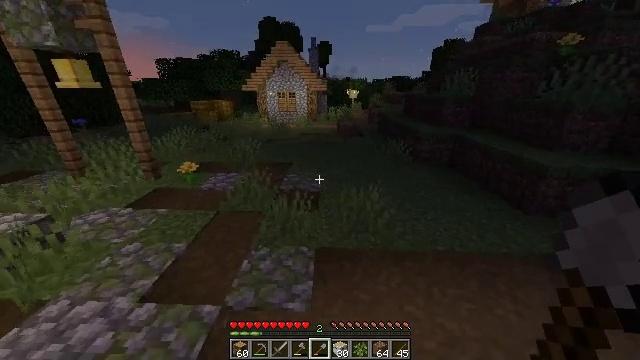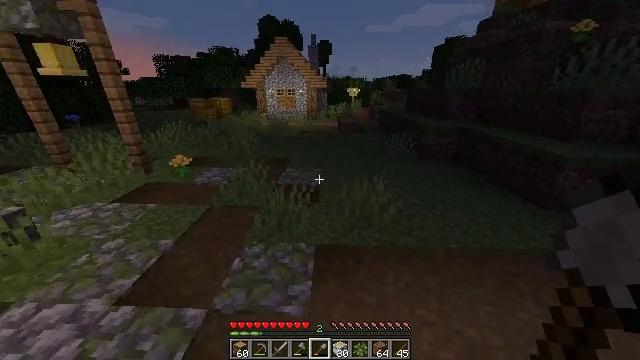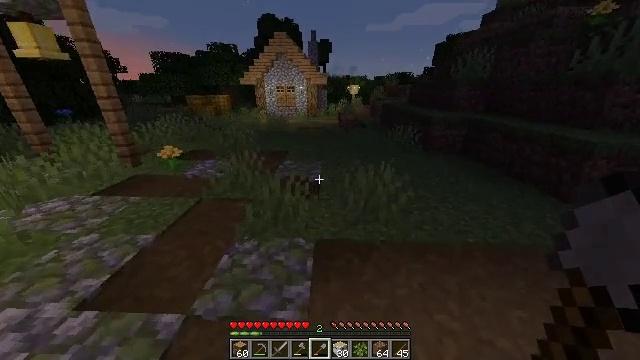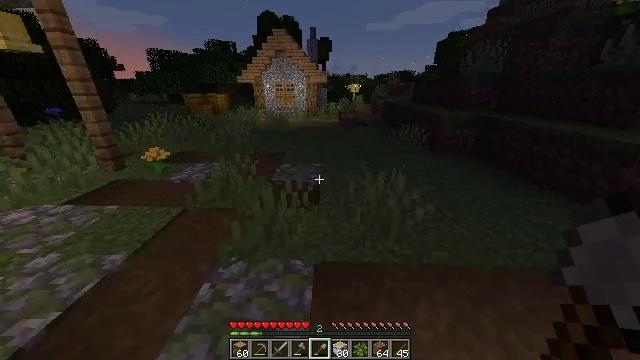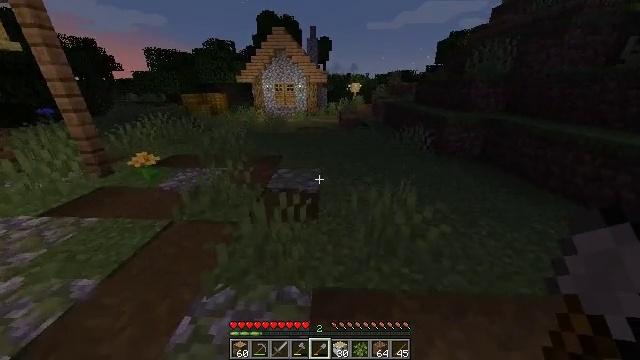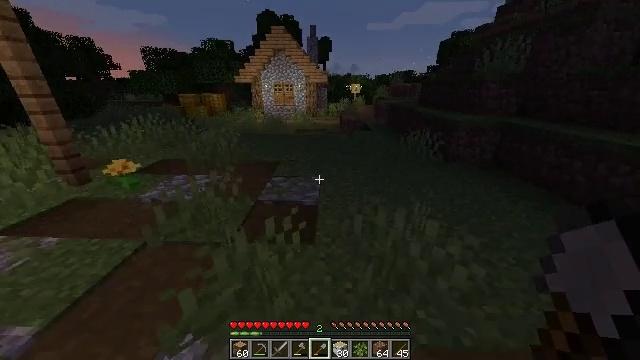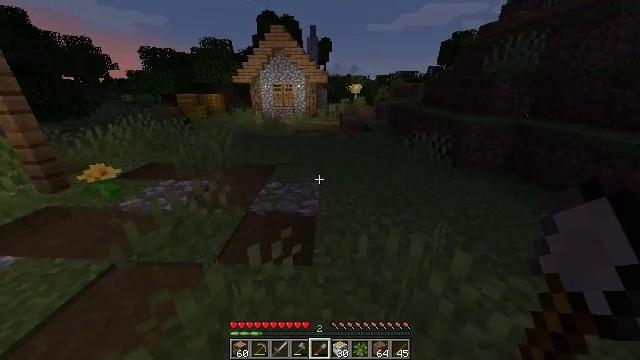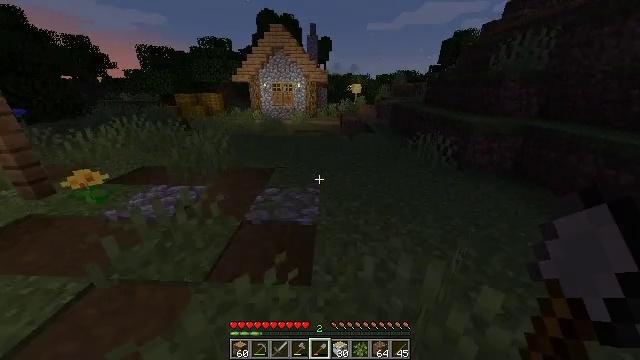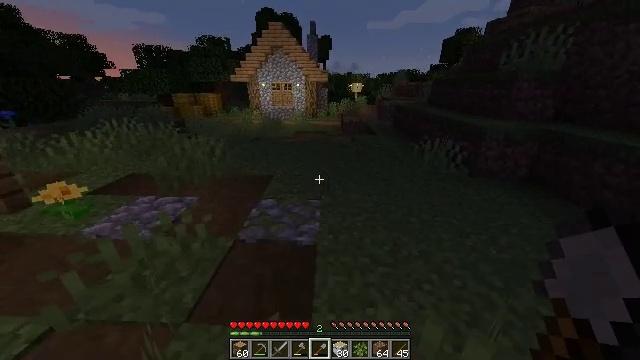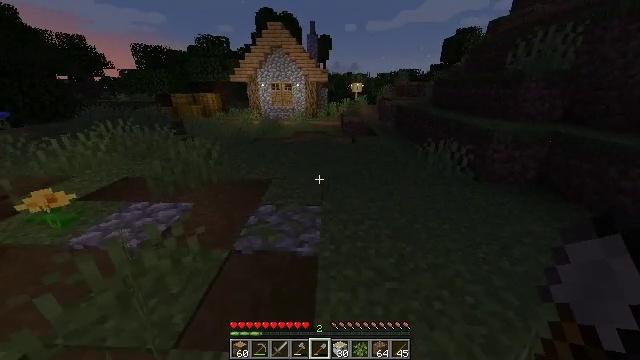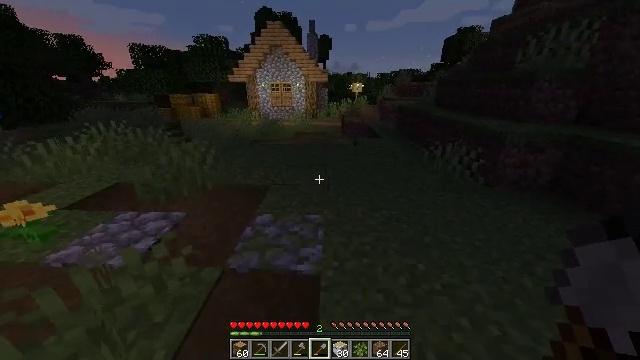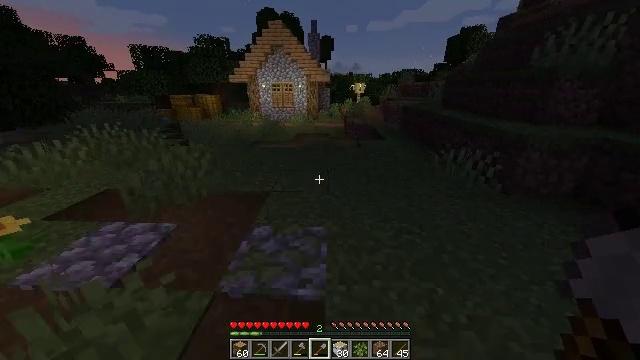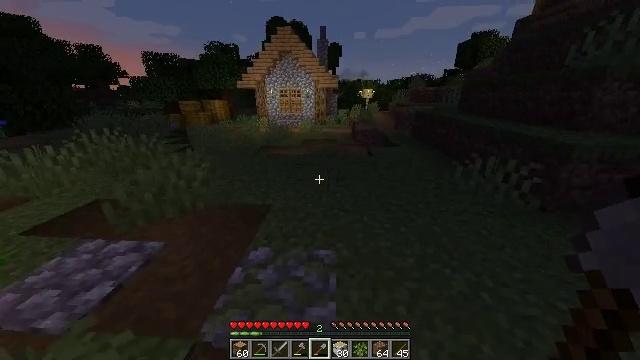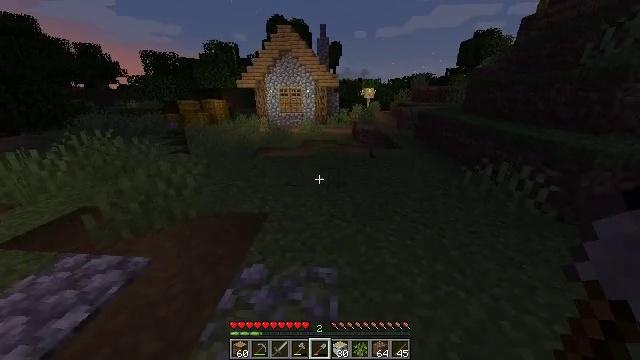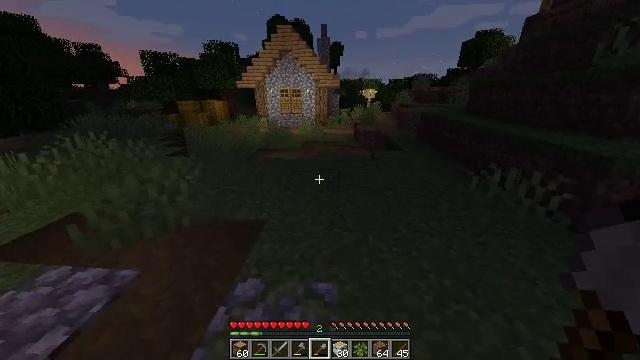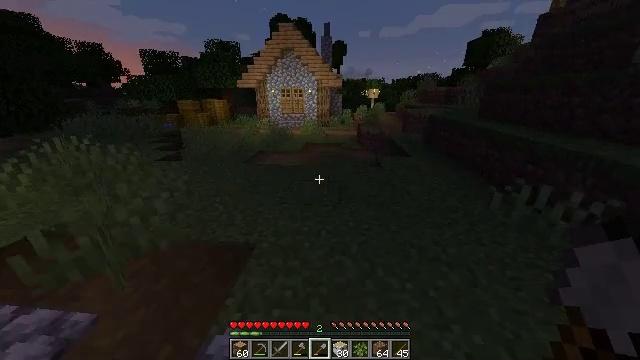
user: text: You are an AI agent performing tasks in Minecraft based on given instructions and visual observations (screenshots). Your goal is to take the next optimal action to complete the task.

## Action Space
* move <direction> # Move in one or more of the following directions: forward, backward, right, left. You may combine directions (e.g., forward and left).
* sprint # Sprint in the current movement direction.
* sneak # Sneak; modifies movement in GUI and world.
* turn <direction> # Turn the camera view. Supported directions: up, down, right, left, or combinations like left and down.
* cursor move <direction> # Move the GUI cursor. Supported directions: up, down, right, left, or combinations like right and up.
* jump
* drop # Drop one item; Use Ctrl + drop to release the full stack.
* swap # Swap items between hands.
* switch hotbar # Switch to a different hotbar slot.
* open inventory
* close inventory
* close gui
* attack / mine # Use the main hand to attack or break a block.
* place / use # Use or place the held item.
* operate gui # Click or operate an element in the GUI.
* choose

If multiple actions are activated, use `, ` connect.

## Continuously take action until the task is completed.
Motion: motion action
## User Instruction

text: Mine the yellow bed to pick it up.
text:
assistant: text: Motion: move forward, sprint
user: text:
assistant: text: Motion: move forward, sprint
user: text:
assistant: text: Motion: move forward, sprint
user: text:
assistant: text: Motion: move forward, sprint
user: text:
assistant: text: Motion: move forward, sprint
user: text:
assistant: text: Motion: move forward, sprint
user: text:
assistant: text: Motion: move forward, sprint
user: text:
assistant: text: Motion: move forward, sprint
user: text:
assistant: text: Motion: move forward, sprint
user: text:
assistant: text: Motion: move forward, sprint
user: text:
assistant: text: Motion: move forward, sprint
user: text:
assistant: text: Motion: move forward, sprint, turn left and up
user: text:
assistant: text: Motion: move forward, sprint
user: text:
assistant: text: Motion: move forward, sprint
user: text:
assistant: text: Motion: move forward, sprint
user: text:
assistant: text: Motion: move forward, sprint, turn left
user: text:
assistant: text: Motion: move forward, sprint, turn left
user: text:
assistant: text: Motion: move forward, sprint, turn left
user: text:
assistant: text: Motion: move forward, sprint
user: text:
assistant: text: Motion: move forward, sprint
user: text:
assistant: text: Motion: move forward, sprint
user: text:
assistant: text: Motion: move forward, sprint
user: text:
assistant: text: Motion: move forward, sprint
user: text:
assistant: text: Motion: move forward, sprint
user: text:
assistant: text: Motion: move forward, sprint
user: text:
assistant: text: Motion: move forward, sprint
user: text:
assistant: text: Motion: move forward, sprint
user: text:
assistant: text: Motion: move forward, sprint
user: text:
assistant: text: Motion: move forward, sprint
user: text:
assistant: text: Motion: move forward, sprint